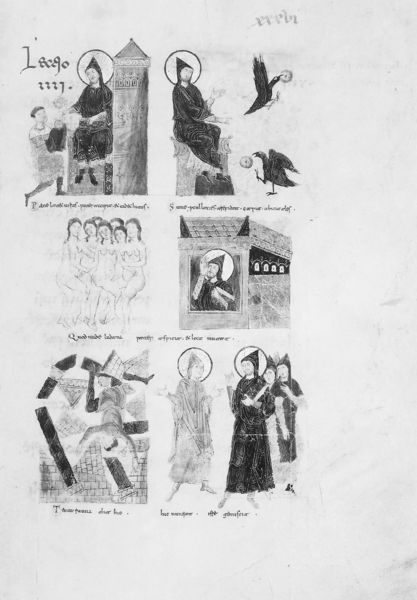
Titel: Lektionar des Desiderius von Montecassino
Institution: Rom, Biblioteca Vaticana
Schlagwörter: adler, falke, nackt, vogel, weiß, frauen, menschen, fenster, männer, schwarz, szene, haus, gespräch, diener, vögel, kutte, turm, schrift, bilder, spitz, buch, burg, nakt, druck, schwarz-weiß, seite, illustration, text, reihe, ritter, buchseite, arabisch, heiligenschein, nimbus, mittelalter, romanik, mönch, heiliger, heilige, rabe, sechs, heilig, szenen, raben, handschrift, zeichnungen, heiligenscheine, buchmalerei, jungfrauen, manuskript, nackt5, nimbud, 1117